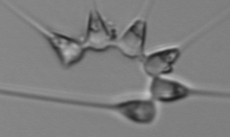
Label: Asterionellopsis_glacialis